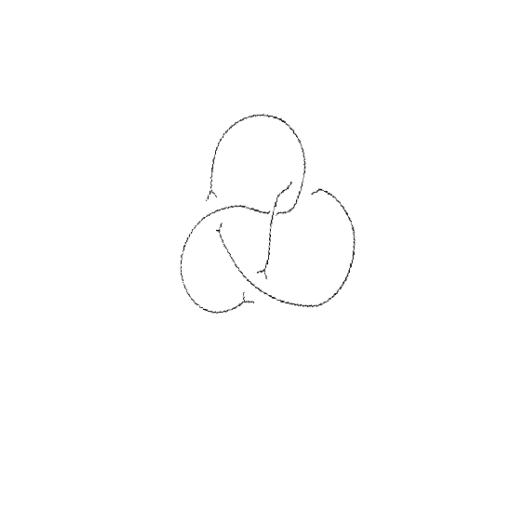
Crossing number: 4